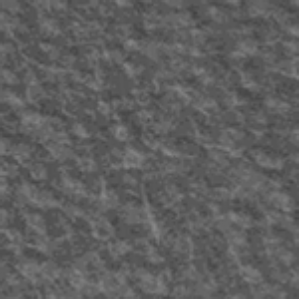
Label: frost